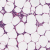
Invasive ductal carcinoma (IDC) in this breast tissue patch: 0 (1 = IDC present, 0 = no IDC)